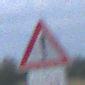
Verkehrszeichen: Gefahrenstelle
Zusatzzeichen unten: HinweisGeaenderteVorfahrtVerkehrsfuehrungVerkehrsregelung2
Umgebung: Outdoor, Nature
Tageszeit: MorningAfternoon
Wetter: PartlyCloudy
Licht: Natural
Jahreszeit: NotSpecified
Kontrast: MediumContrast